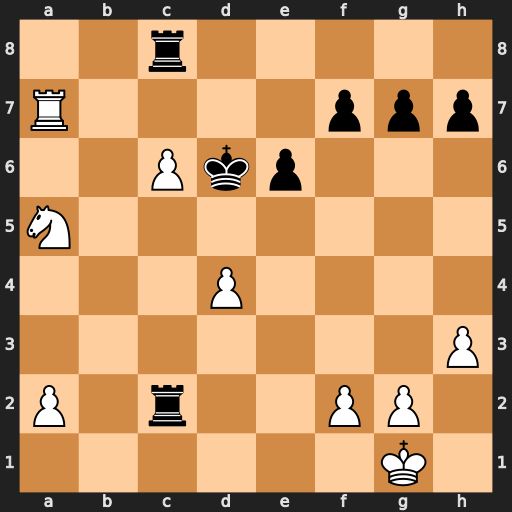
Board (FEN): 2r5/R4ppp/2Pkp3/N7/3P4/7P/P1r2PP1/6K1
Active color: w
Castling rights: -
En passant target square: -
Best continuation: Rd7#